Question: I have and RDLC report an I need to get the sum of the fild "Time". I save it in the database with varchar type with the format "hh:mm".

I get this with the formula:
'''
=(Sum(System.TimeSpan.Parse(Fields!HorasEfectivas.Value).Hours))
&":"&
Sum(System.TimeSpan.Parse(Fields!HorasEfectivas.Value).Minutes))
'''
The problem here is the sum of the minutes. 140 minutes shoul be transformed in hours!
How can I get this?
Regards
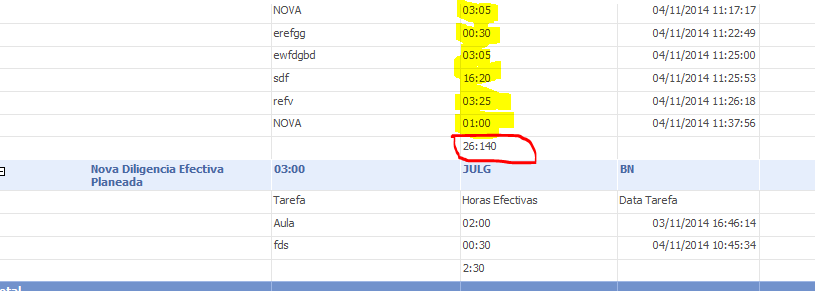
Answer: try using TimeSpan e.g.
'''
var time1 = new TimeSpan(0,2,02,0);
var time2 = new TimeSpan(0, 5, 02, 0);
var totalHours = time1 + time2;
'''